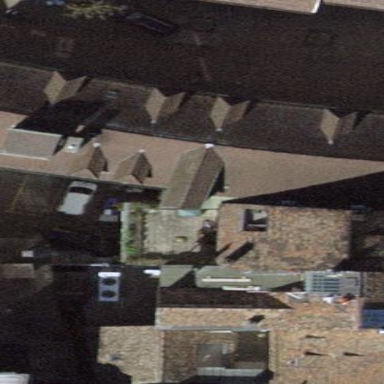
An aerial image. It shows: Office building with hipped roof along the firebrick-colored roof. The building itself is of dark salmon hue.